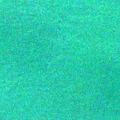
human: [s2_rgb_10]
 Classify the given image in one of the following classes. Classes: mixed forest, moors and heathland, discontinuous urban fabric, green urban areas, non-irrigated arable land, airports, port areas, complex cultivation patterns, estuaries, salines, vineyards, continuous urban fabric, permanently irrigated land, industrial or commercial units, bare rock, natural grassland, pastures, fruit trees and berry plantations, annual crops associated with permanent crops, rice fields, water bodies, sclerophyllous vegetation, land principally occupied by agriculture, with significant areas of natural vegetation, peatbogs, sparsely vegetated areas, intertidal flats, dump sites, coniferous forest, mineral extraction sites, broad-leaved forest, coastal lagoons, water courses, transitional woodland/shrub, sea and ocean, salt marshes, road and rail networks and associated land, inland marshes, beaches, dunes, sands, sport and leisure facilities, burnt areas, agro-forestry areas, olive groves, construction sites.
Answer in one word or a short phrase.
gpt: sea and ocean